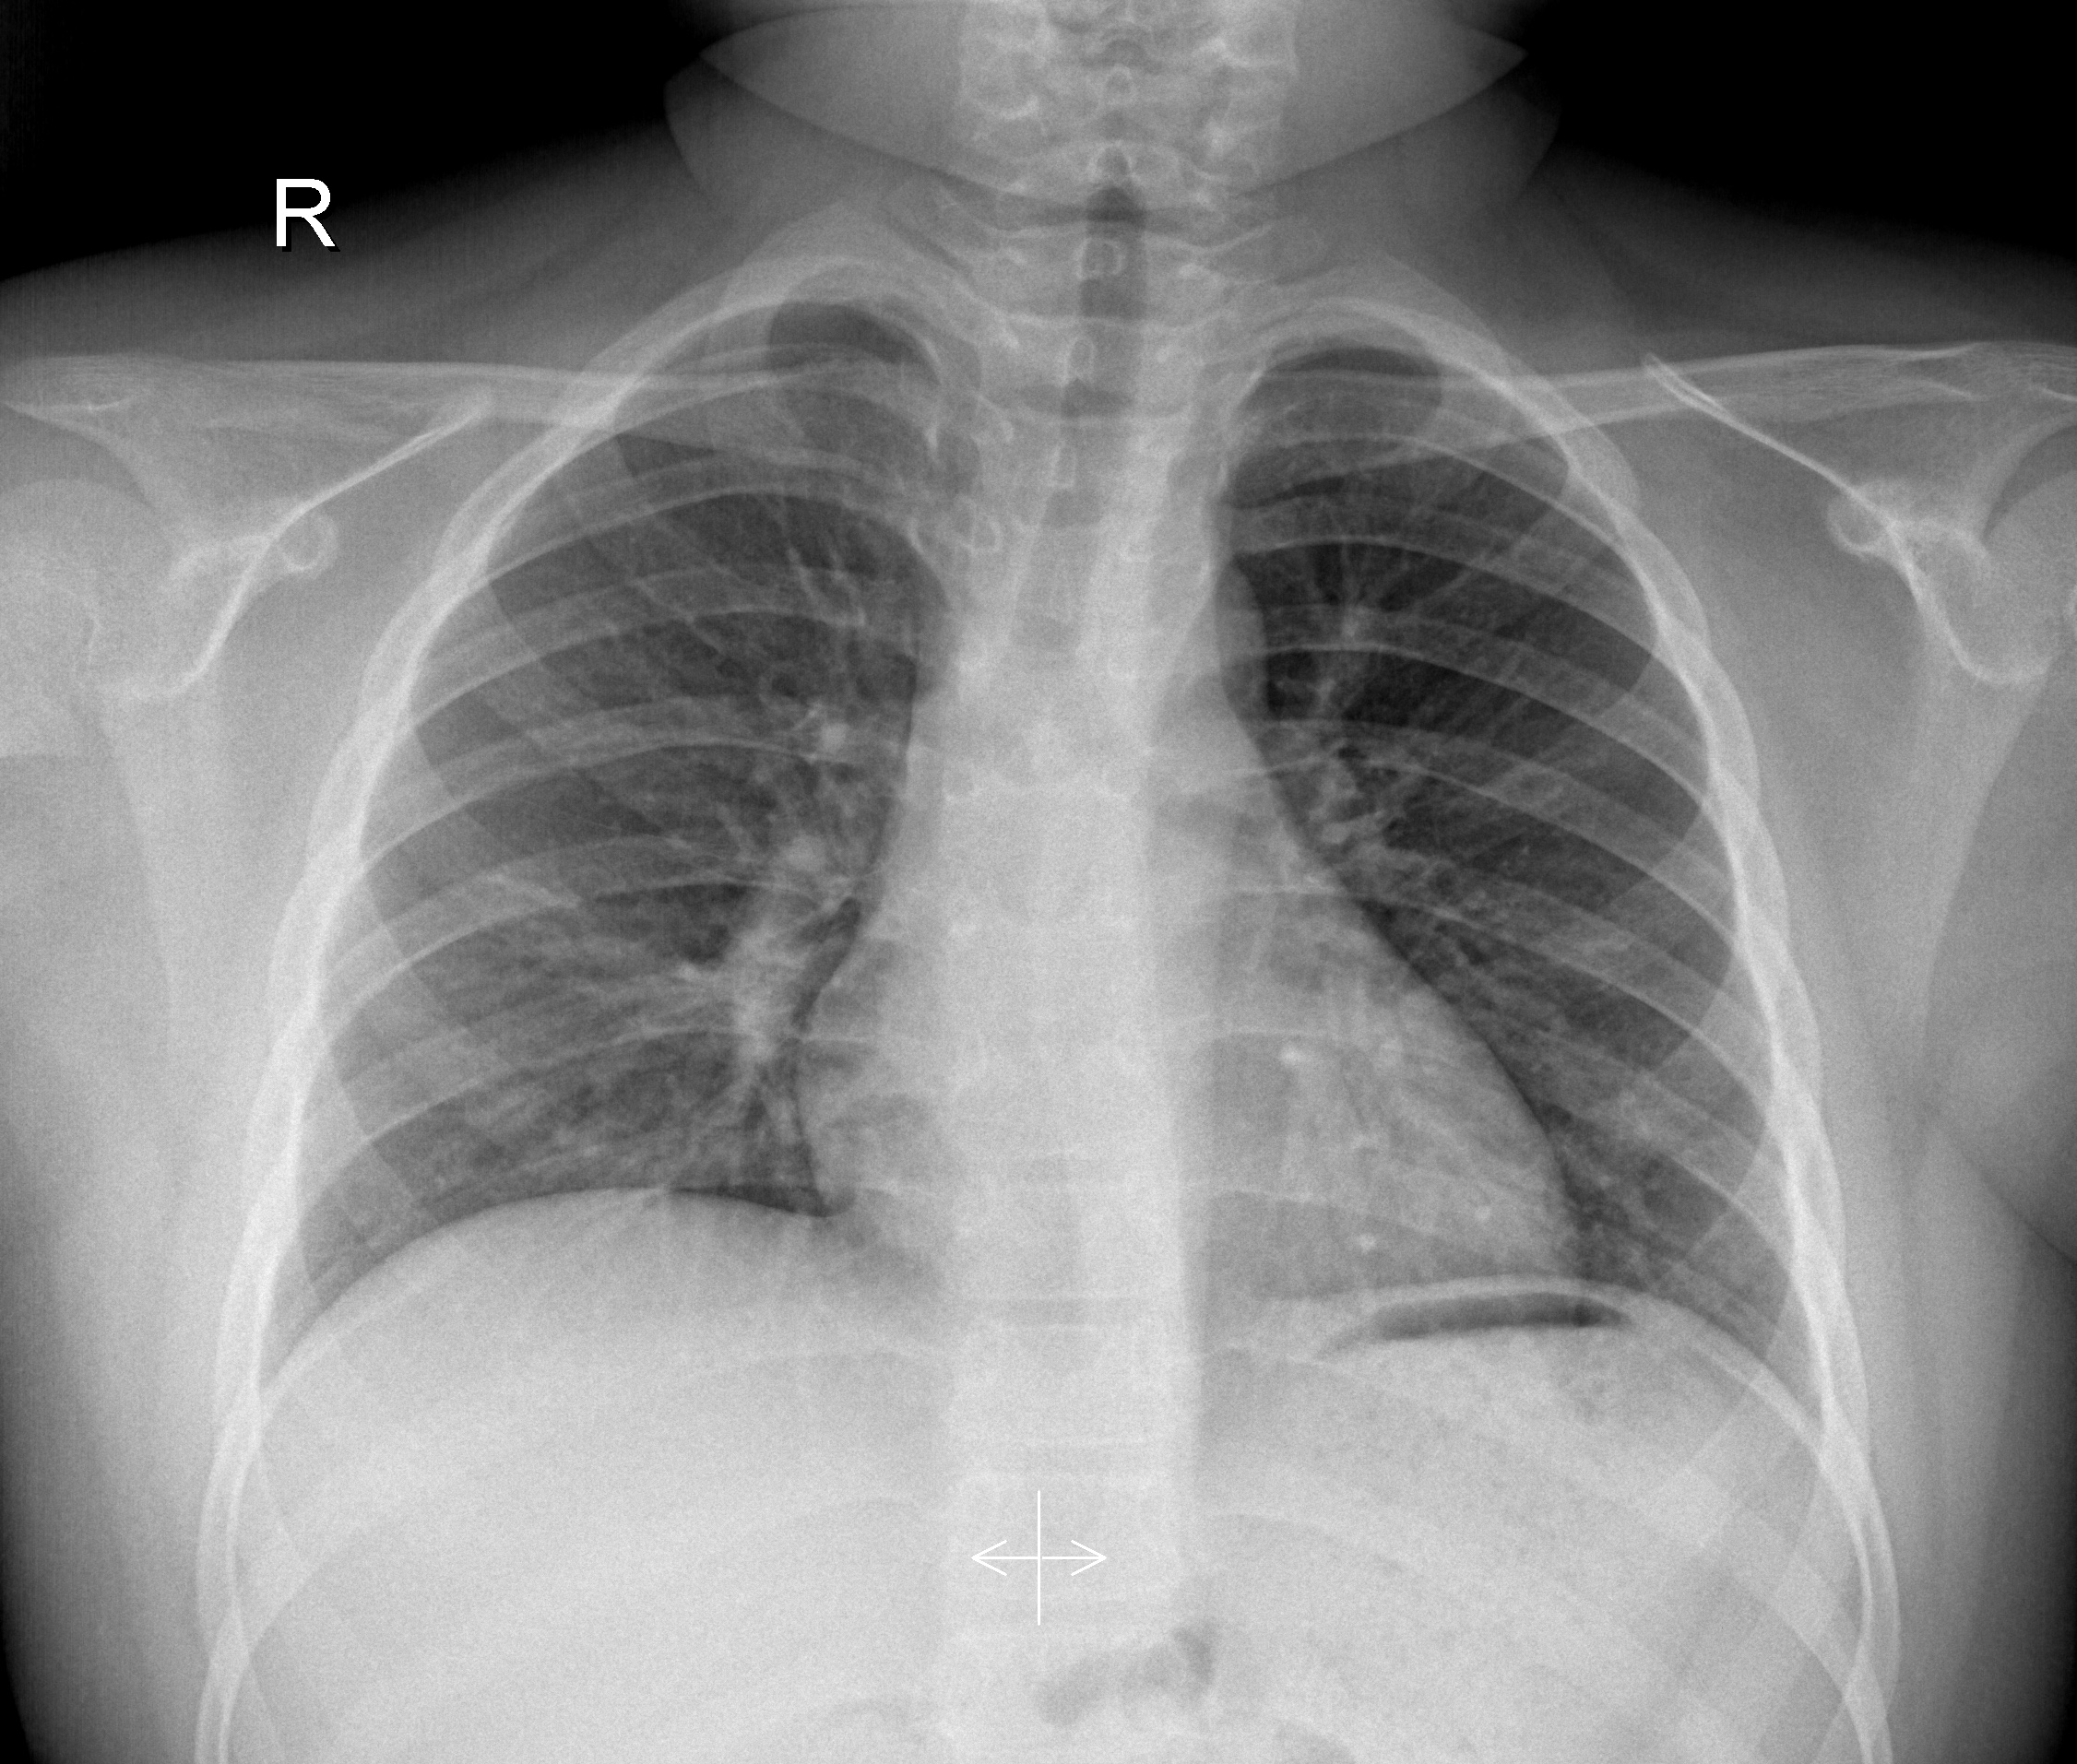
Diagnosis: NORMAL